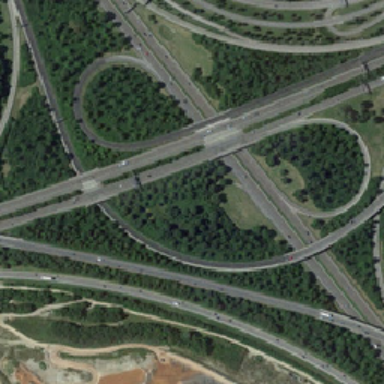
There are paths grass and trees .